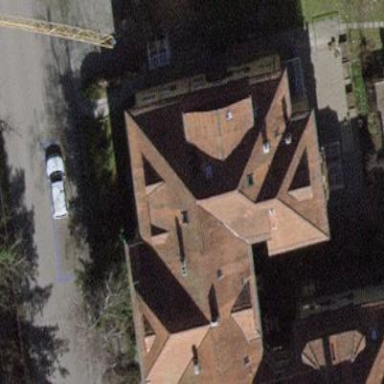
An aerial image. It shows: Apartment building with tile roof.